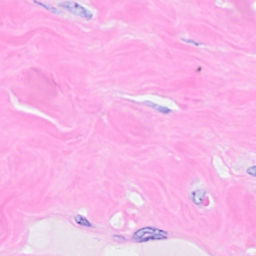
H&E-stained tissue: Breast